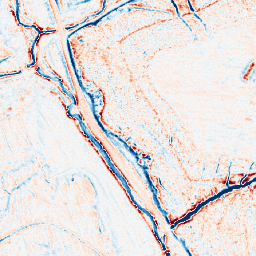
Category: classical
Decomposition family: gaussian
Decomposition parameters: sigma: 2
Upsampling method: nearest
Upsampling parameters: scale: 2
Upsampling scale: 2